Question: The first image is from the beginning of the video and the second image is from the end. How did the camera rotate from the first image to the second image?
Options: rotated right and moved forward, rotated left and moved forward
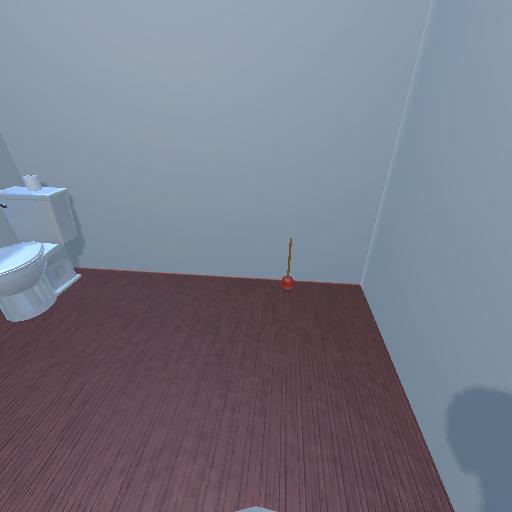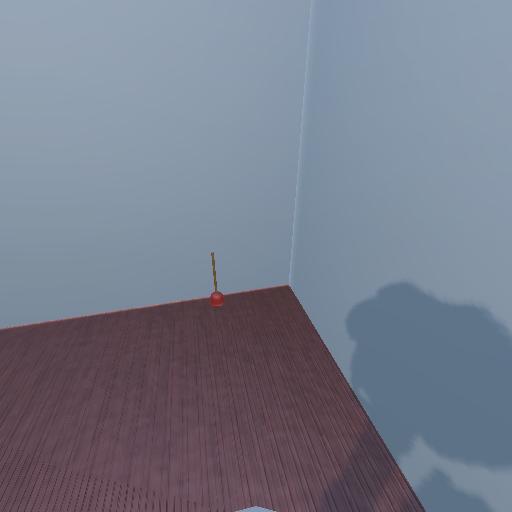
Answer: rotated right and moved forward